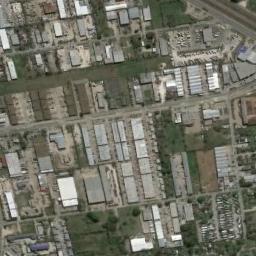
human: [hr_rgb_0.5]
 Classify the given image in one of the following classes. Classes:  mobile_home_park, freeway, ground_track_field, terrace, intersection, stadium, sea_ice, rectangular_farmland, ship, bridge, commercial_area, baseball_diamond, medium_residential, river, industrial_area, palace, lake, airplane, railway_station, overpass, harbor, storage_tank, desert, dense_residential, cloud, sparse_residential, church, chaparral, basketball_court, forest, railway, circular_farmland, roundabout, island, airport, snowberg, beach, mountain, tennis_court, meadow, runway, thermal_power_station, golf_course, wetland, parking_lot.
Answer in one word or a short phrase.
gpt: industrial_area